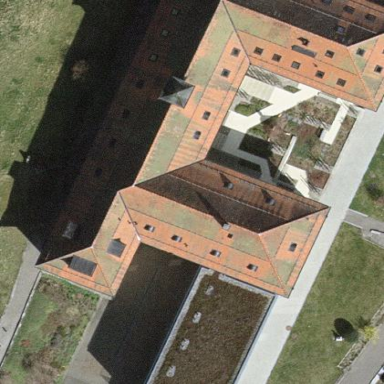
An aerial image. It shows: Monastery building.